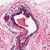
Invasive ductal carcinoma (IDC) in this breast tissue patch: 0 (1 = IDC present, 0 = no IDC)